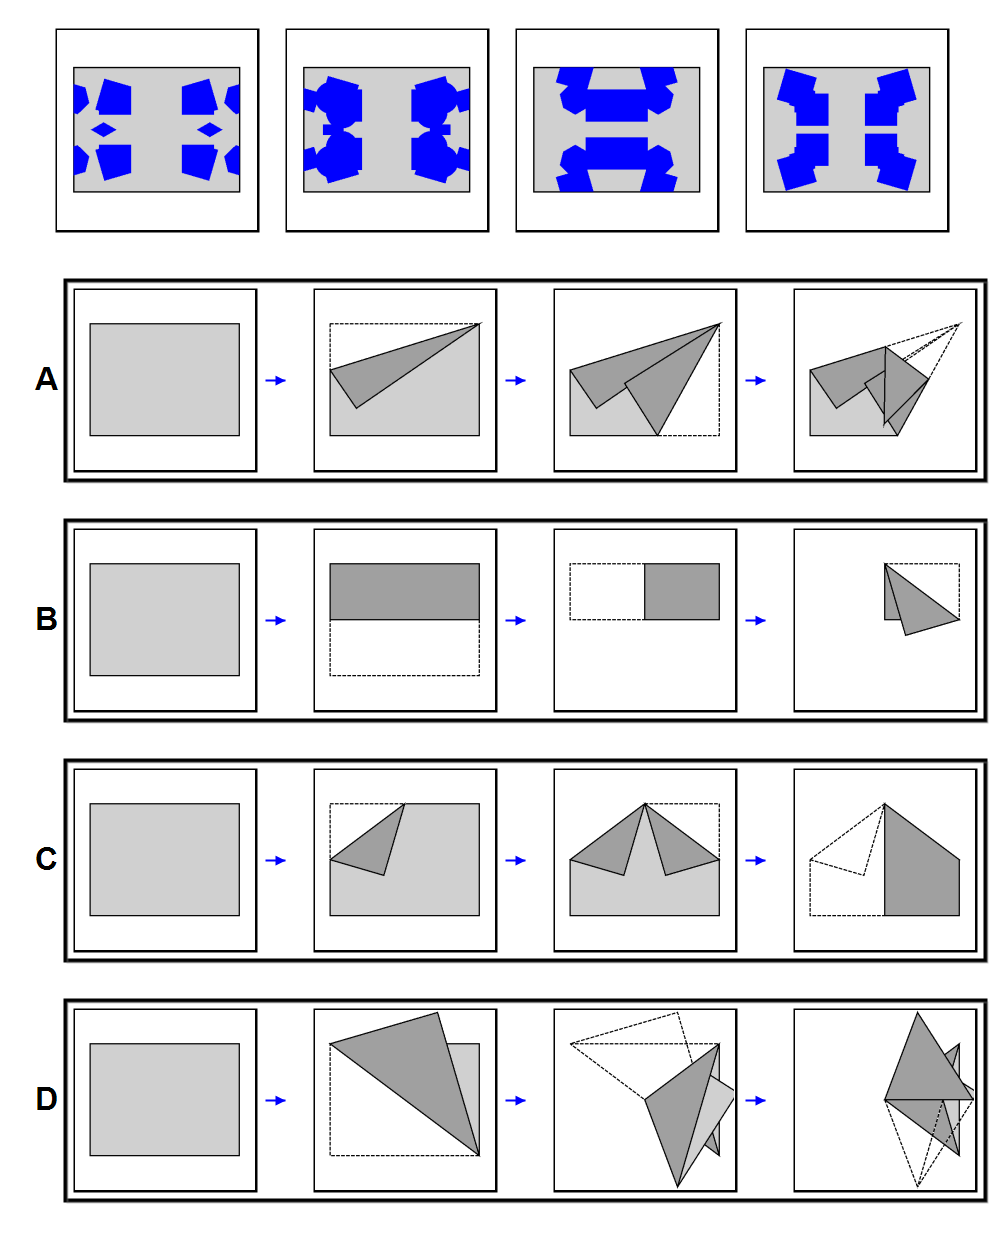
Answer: B